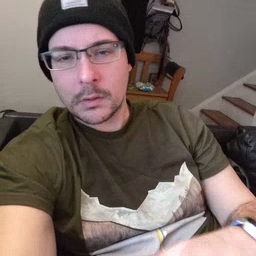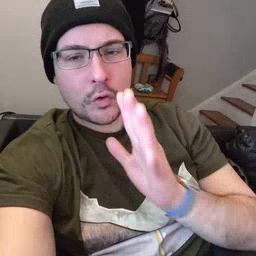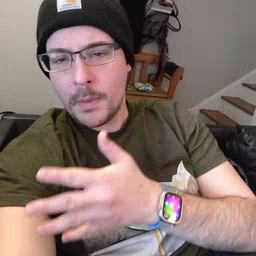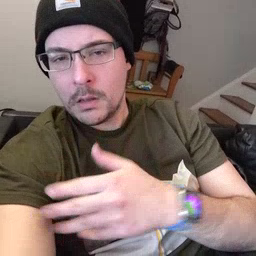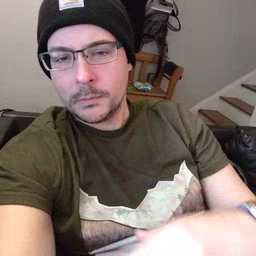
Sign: grandma